Interaction volume radius: 5 \u00c5
Interaction volume height: 45 \u00c5
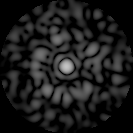
Disorder parameter: 0.829